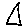
Label: triangle